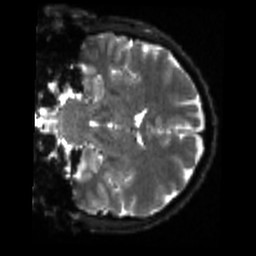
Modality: sbref
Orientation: coronal
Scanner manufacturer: siemens
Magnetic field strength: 3 T
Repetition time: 4 s
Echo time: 0.0594 s